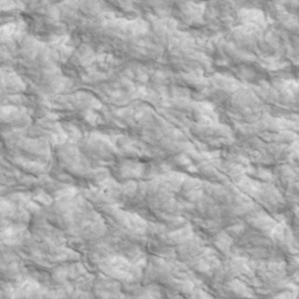
Label: non_frost